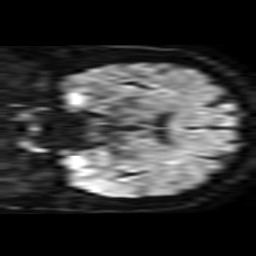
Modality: TRACE
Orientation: coronal
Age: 64
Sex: male
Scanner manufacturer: philips
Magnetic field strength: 3 T
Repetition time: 4.11 s
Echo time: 0.06119 s